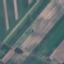
Land use / land cover class: AnnualCrop